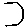
Label: hexagon